Question: I want to make a toggle-able chart and everything works fine if it starts off with the chart is visible. However, if I use 'display: none' and then toggle, the chart doesn't show the actual candlesticks bars and I can't figure out why.
Supposed to be:

Here is my code:
<URL>
'''
var chart = new cryptowatch.Embed('bitfinex', 'btcusd', {
timePeriod: '1d',
width: 650,
customColorScheme: {
bg: "000000",
text: "b2b2b2",
textStrong: "e5e5e5",
textWeak: "7f7f7f",
short: "FD4600",
shortFill: "FF672C",
long: "6290FF",
longFill: "002782",
cta: "363D52",
ctaHighlight: "414A67",
alert: "FFD506",
}
});
chart.mount('#chart-container');
$('#btn').click(function() {
$('#chart-container').toggle(200);
});
'''
'''
html {
display: flex;
justify-content: center;
text-align: center;
}
#chart-container {
width: 100%;
height: 400px;
display: none;
}
#btn {
font-size: 2em;
width: 200px;
border: black 2px solid;
padding: 2px 0;
cursor: pointer;
}
'''
'''
<script src="https://ajax.googleapis.com/ajax/libs/jquery/2.1.1/jquery.min.js"></script>
<div id="chart-container"></div>
<div id="btn">click</div>
<script type="text/javascript" src="https://static.cryptowat.ch/assets/scripts/embed.bundle.js"></script>
'''
Please comment out 'display: none', you will see what I mean.
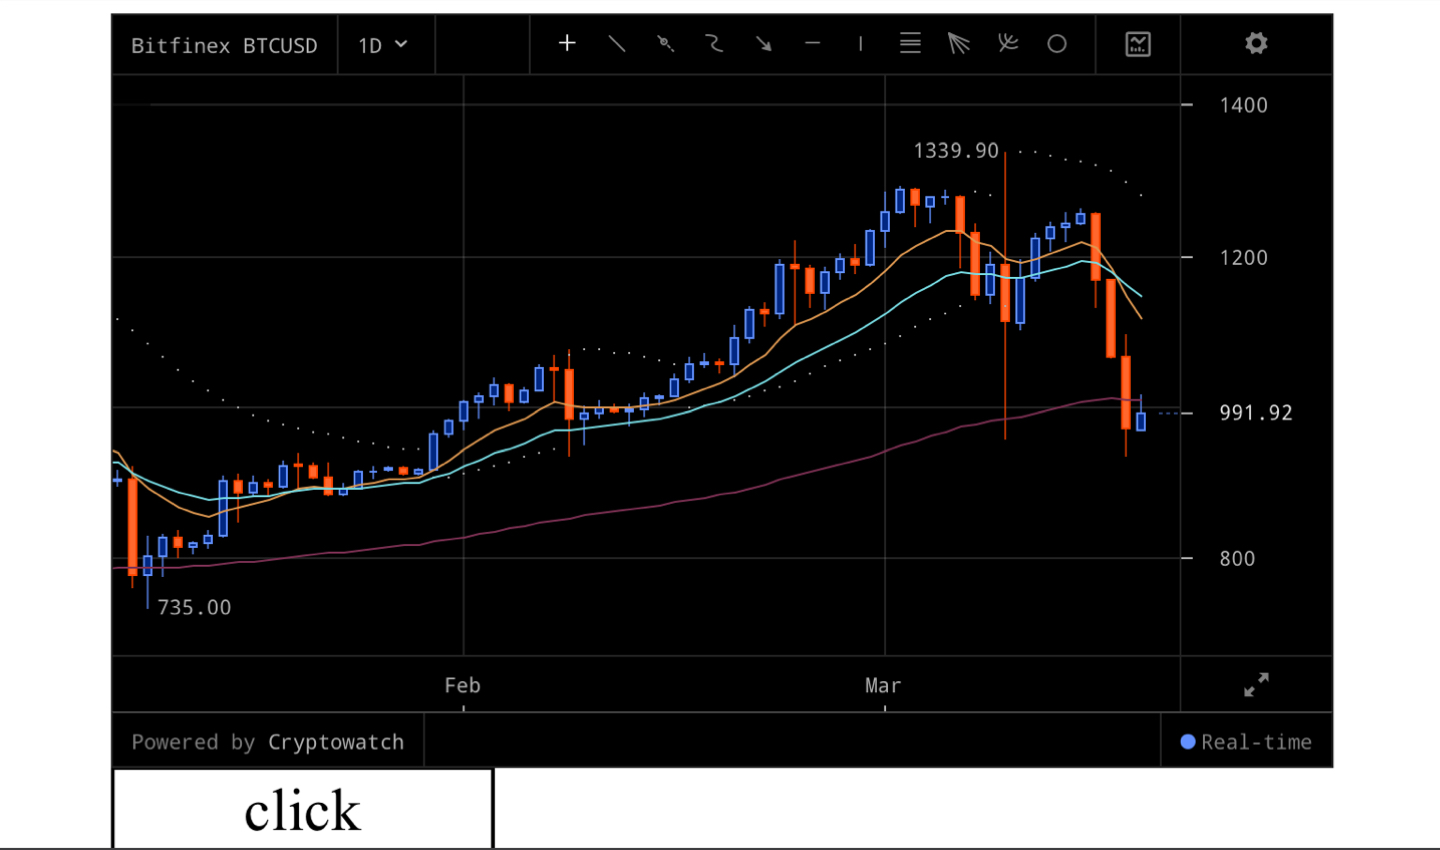
Answer: If you add a 'wrapper' to the 'chart-container' and then toggle i.e. its height it will work.
<URL>
HTML
'''
<div id="container">
<div id="chart-container"></div>
</div>
'''
CSS
'''
#container {
width: 100%;
height: 0;
overflow: hidden;
}
#container.show {
height: 400px;
}
'''
JS
'''
$('#btn').click(function(){
$('#container').toggleClass('show');
});
'''